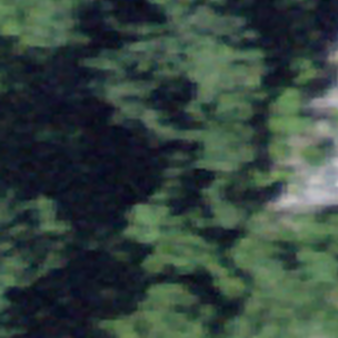
Label: other